Interaction volume radius: 5 \u00c5
Interaction volume height: 35 \u00c5
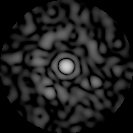
Disorder parameter: 0.8558